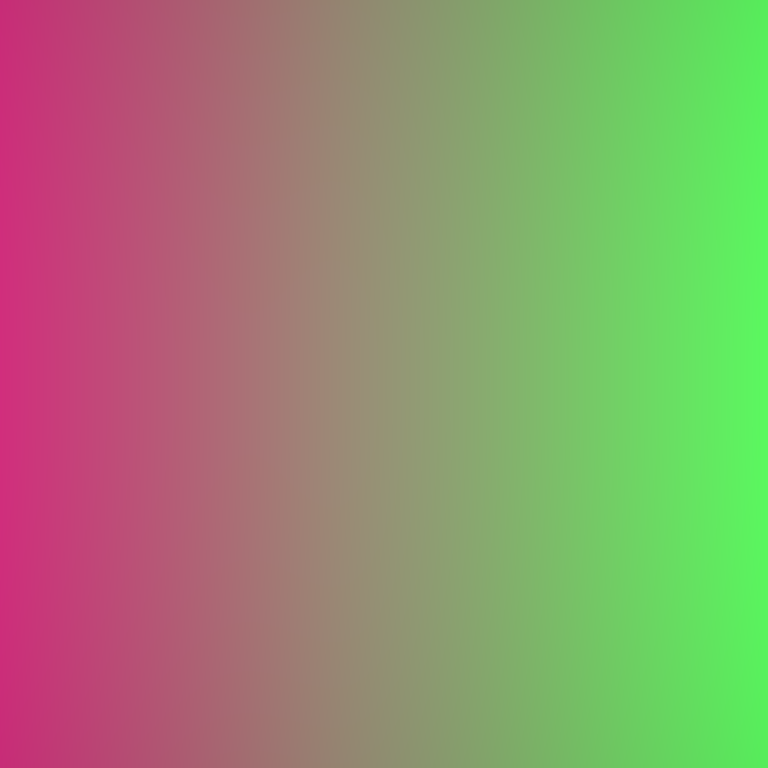
Abstract light effect, smooth gradient from magenta to green, calm atmosphere, soft blend, no room, no furniture, no objects.